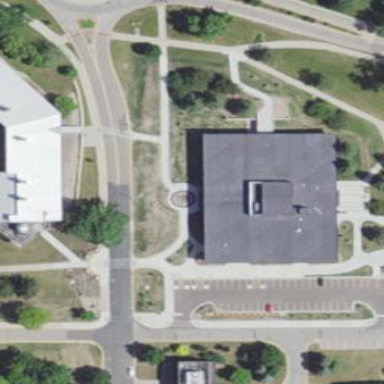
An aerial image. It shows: Building with gravel roof.